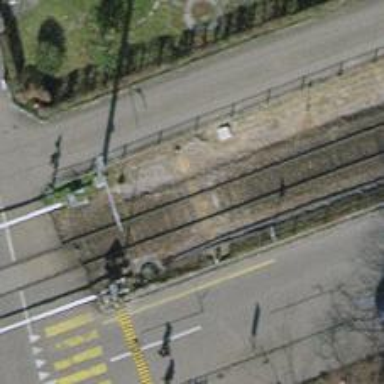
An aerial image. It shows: Railway milestone.